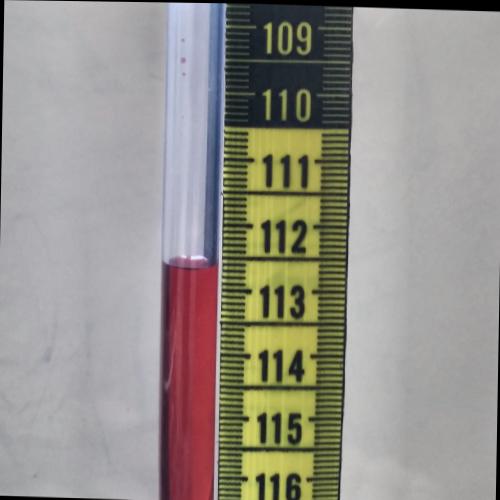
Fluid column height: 112.7 cm